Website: bh-photo
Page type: billing-address
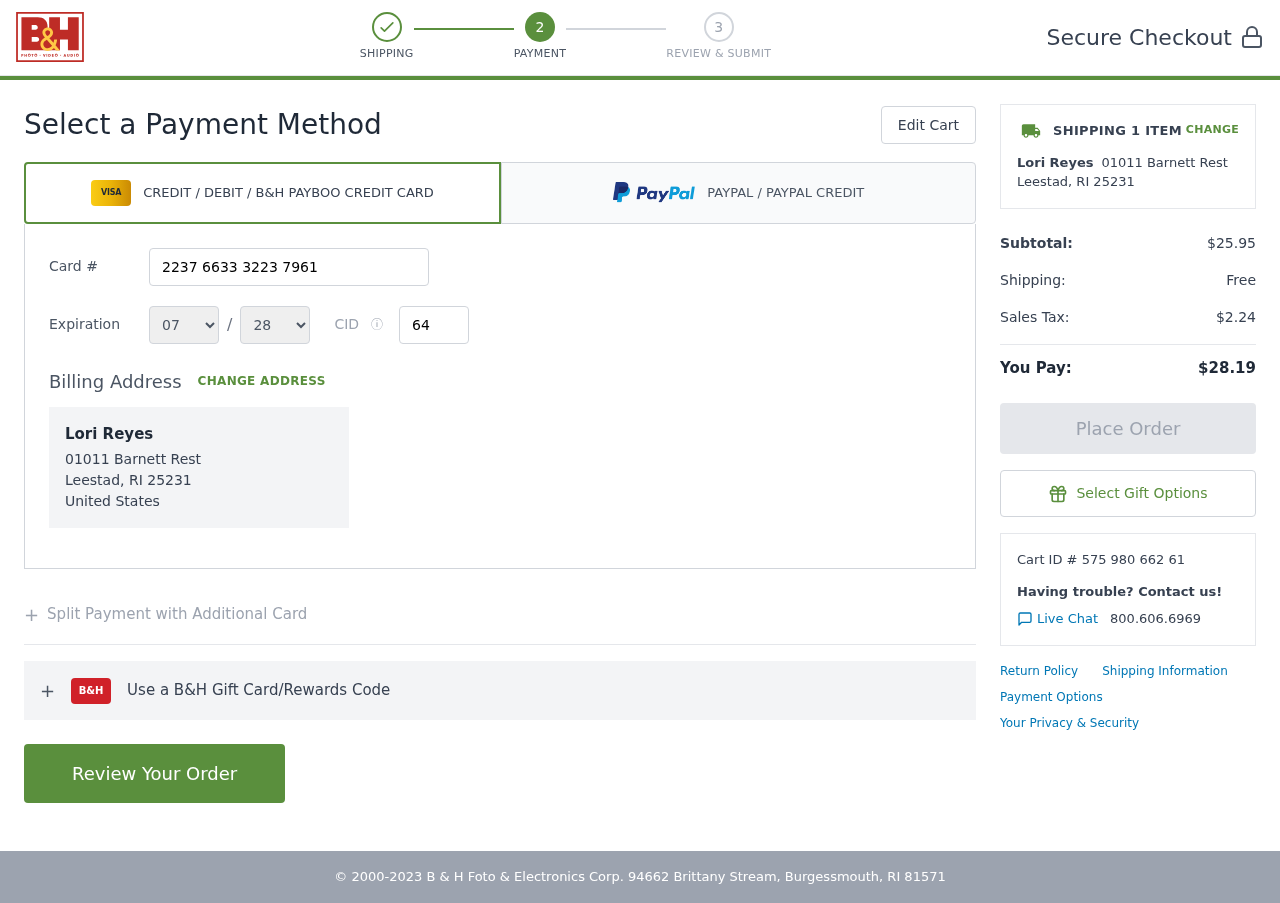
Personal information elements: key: PII_CARD_CVV
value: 645
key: PII_CARD_EXPIRY_MONTH
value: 07
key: PII_CARD_EXPIRY_YEAR
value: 28
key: PII_CARD_NUMBER
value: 2237 6633 3223 7961
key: PII_CITY_STATE_ZIP
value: Leestad, RI 25231
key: PII_COUNTRY
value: United States
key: PII_FULLNAME
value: Lori Reyes
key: PII_STREET
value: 01011 Barnett Rest
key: PII_FULLNAME2
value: Lori Reyes
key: PII_CITY
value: Leestad
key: PII_STATE_ABBR
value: RI
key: PII_POSTCODE
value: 25231
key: PII_POSTCODE_FULL
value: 25231
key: PII_CITY_STATE
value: Leestad, RI
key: PII_POSTCODE_NUMERIC
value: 25231
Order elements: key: ORDER_NUM_ITEMS
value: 1
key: ORDER_SUBTOTAL
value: $25.95
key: ORDER_SHIPPING_COST
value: Free
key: ORDER_TAX
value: $2.24
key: ORDER_TOTAL
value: $28.19
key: ORDER_ID
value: Cart ID # 575 980 662 61